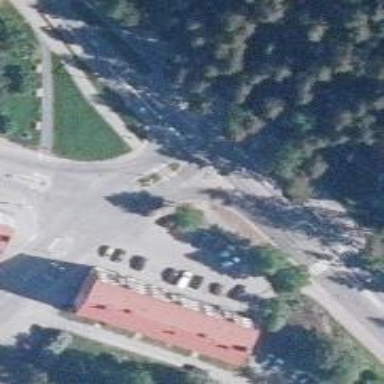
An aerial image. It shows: Parking space.